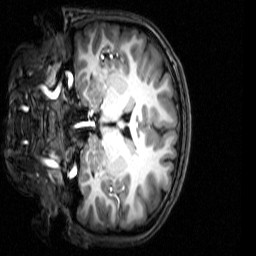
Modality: T1w
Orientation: coronal